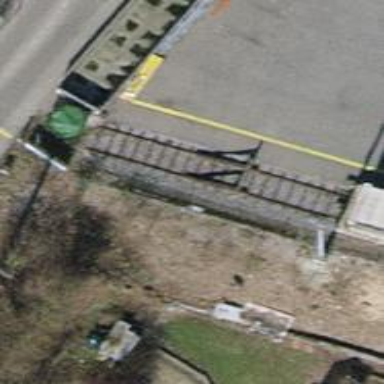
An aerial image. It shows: Railway buffer stop.